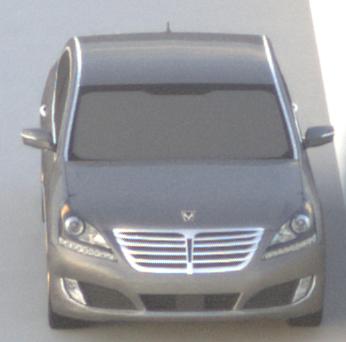
Make: Hyundai
Model: Equus
Detailed model: Gen. 2 VI
Model produced from: 2009
Model produced until: 2016
Doors: 4
Color: gray
Road condition: dry road
Daytime: sunrise or sunset
Contrast: low contrast